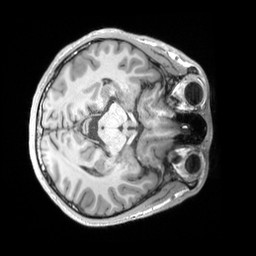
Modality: T1w
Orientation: axial
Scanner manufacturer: siemens
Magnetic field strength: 3 T
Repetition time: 2.25 s
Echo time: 0.00306 s